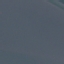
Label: SeaLake